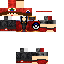
A male human skin with medium skin, wearing brown helmet dressed in a red hoodie and red pants, featuring a closed mouth.